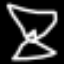
Label: hourglass